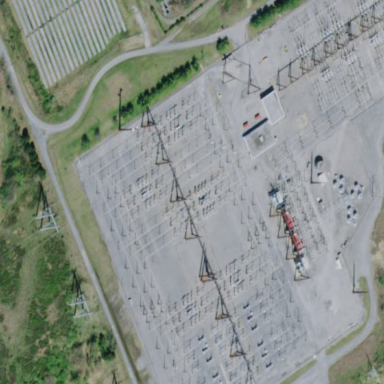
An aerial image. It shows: Fence surrounds transmission level power substation.